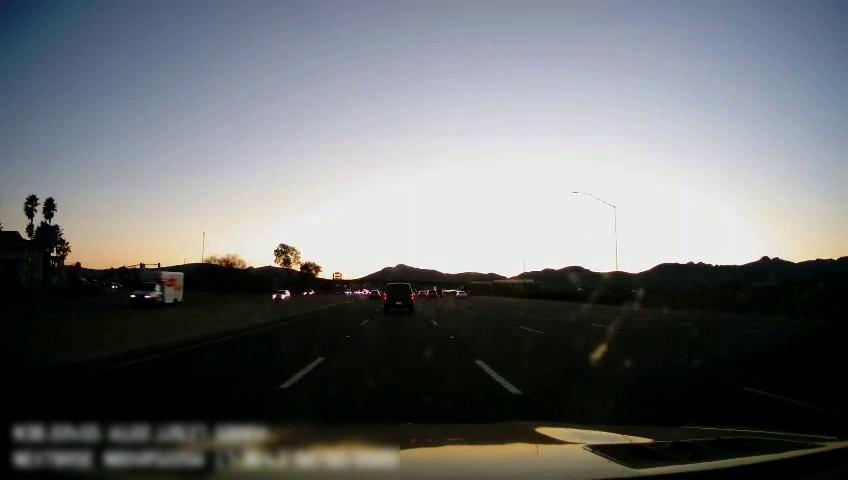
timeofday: Dusk/Dawn/Twilight
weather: Sunny
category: Drivable Space
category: Drivable Space
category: Vehicles | Other LV
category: Vehicles | SUV
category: Vehicles | Car
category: Vehicles | Car
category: Vehicles | SUV
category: Lanes | Alternate Lane
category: Lanes | Current Lane
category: Lanes | Current Lane
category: Lanes | Alternate Lane
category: Lanes | Alternate Lane
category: Lanes | Alternate Lane